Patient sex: F
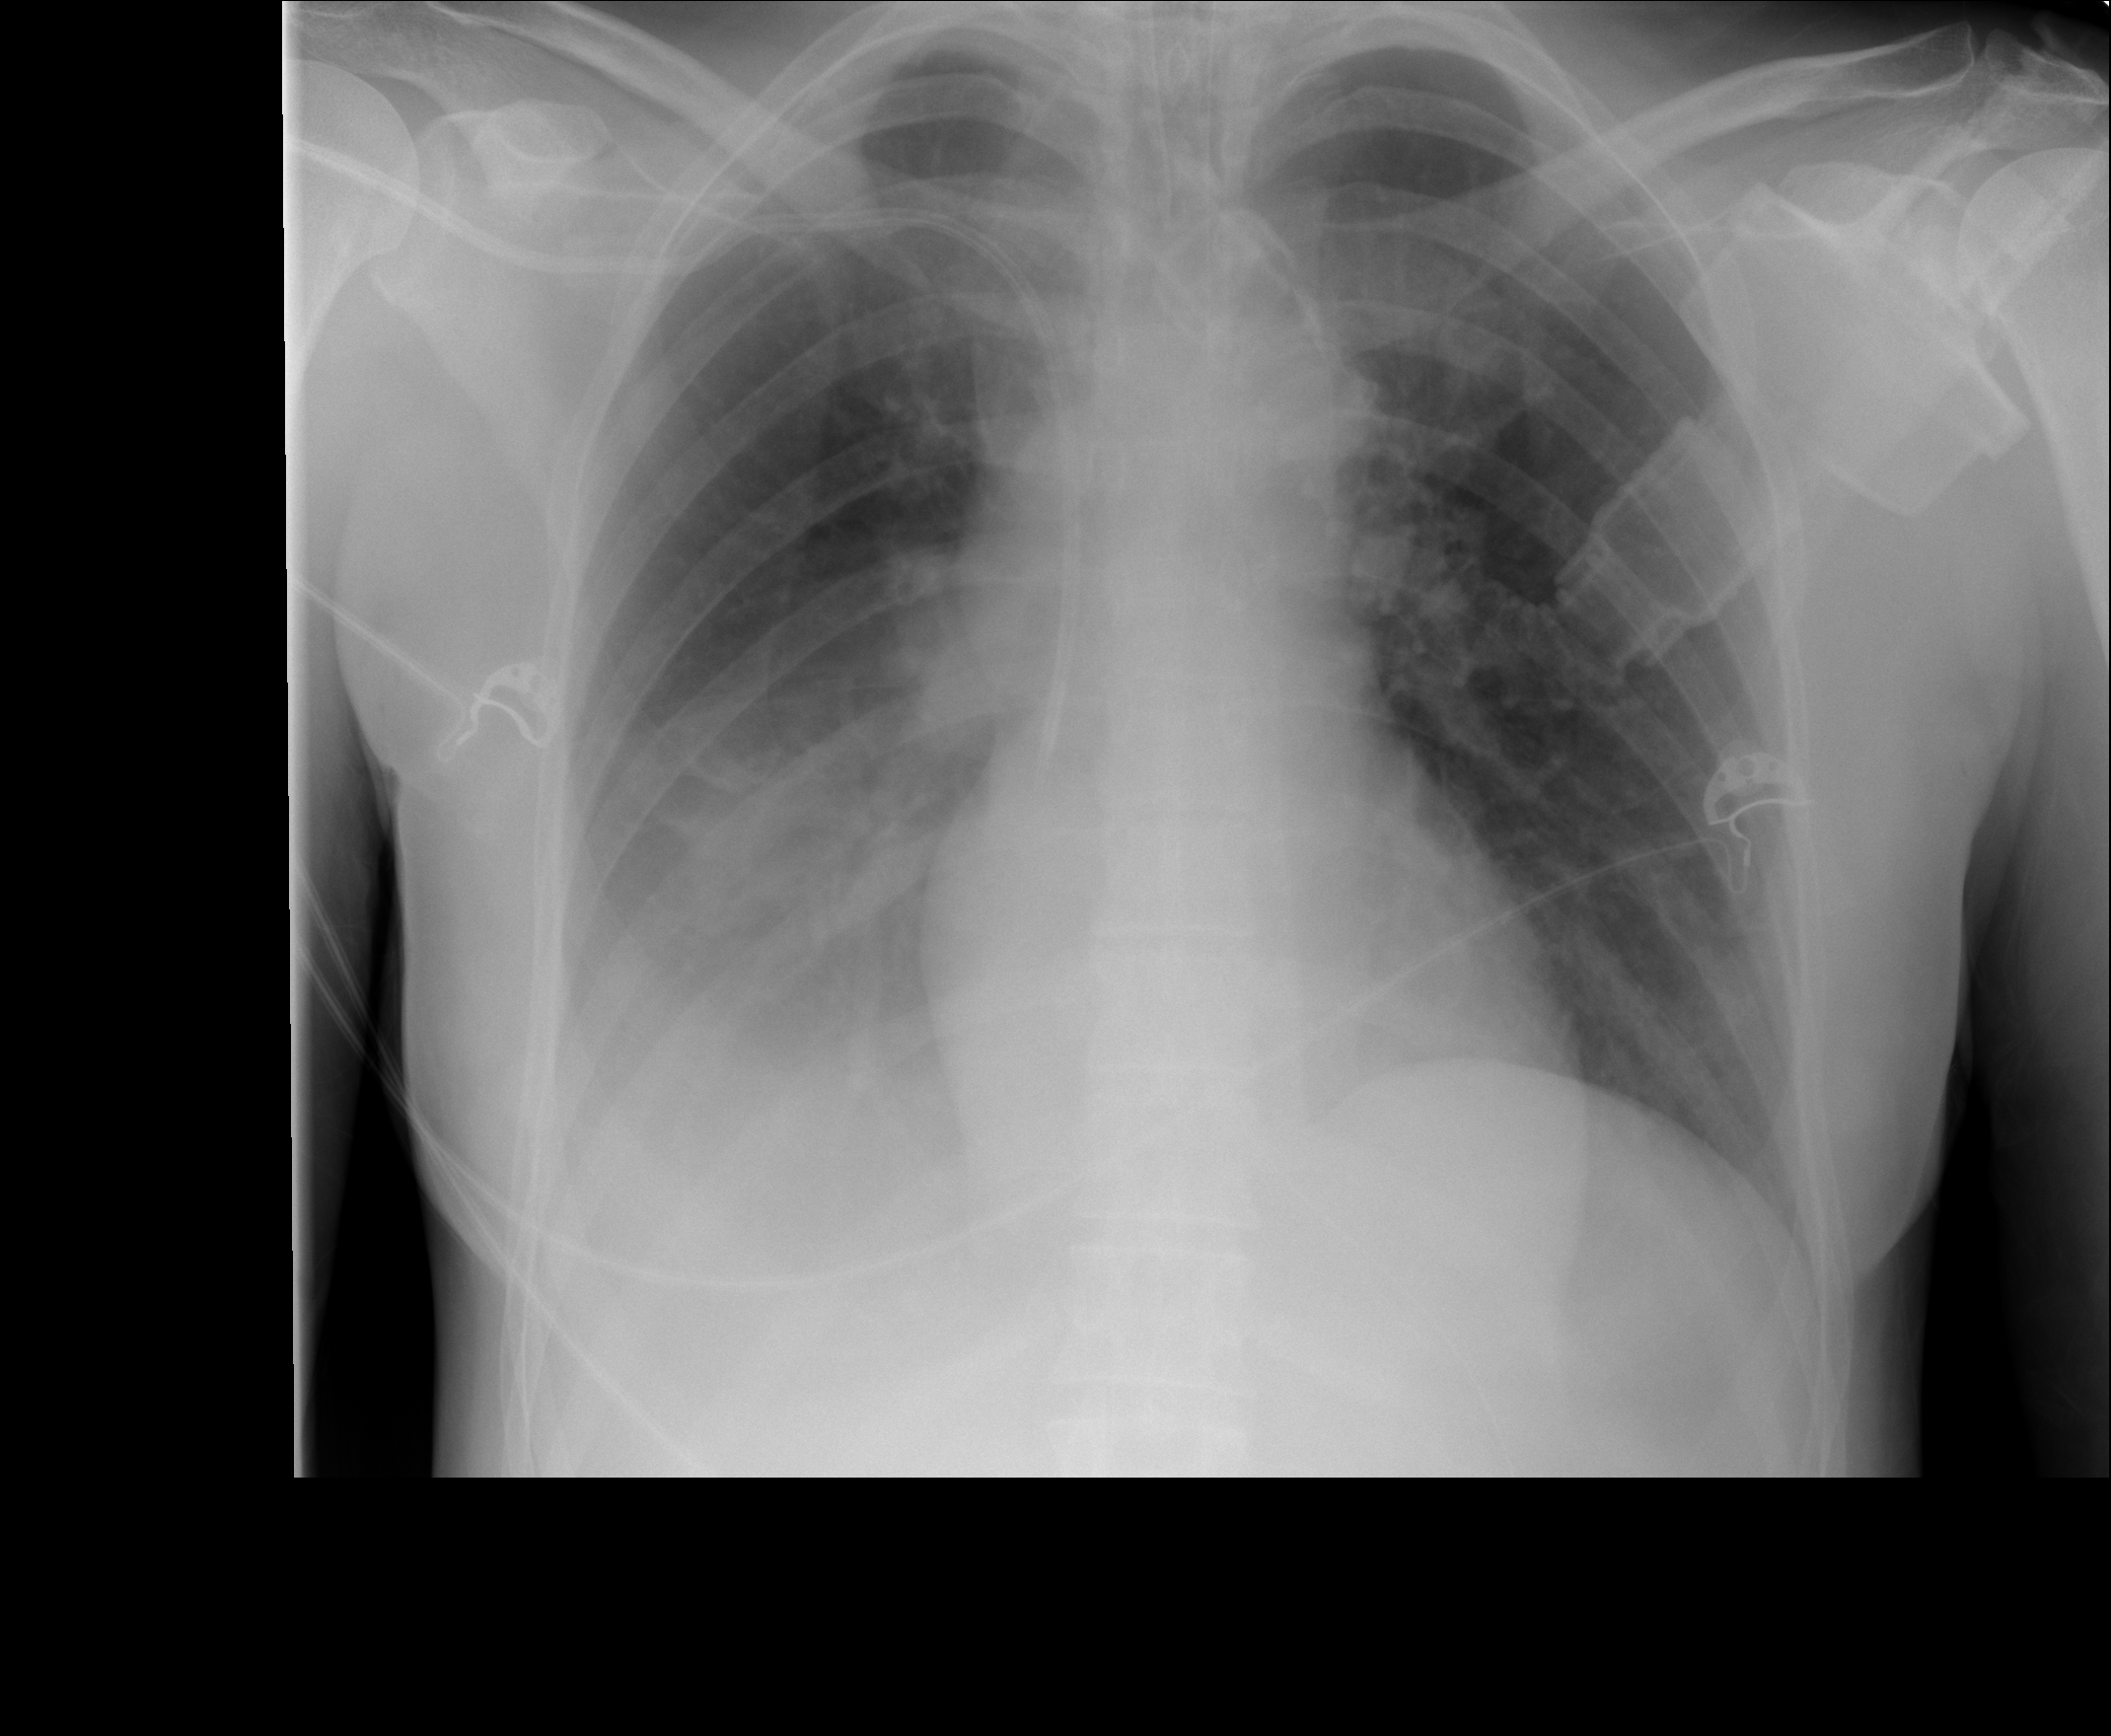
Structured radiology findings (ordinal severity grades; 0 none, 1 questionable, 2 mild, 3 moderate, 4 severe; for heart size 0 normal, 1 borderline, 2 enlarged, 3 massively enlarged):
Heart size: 0
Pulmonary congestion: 0
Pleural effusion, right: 2
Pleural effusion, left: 0
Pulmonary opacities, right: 0
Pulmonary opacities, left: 0
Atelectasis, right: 2
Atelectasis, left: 0